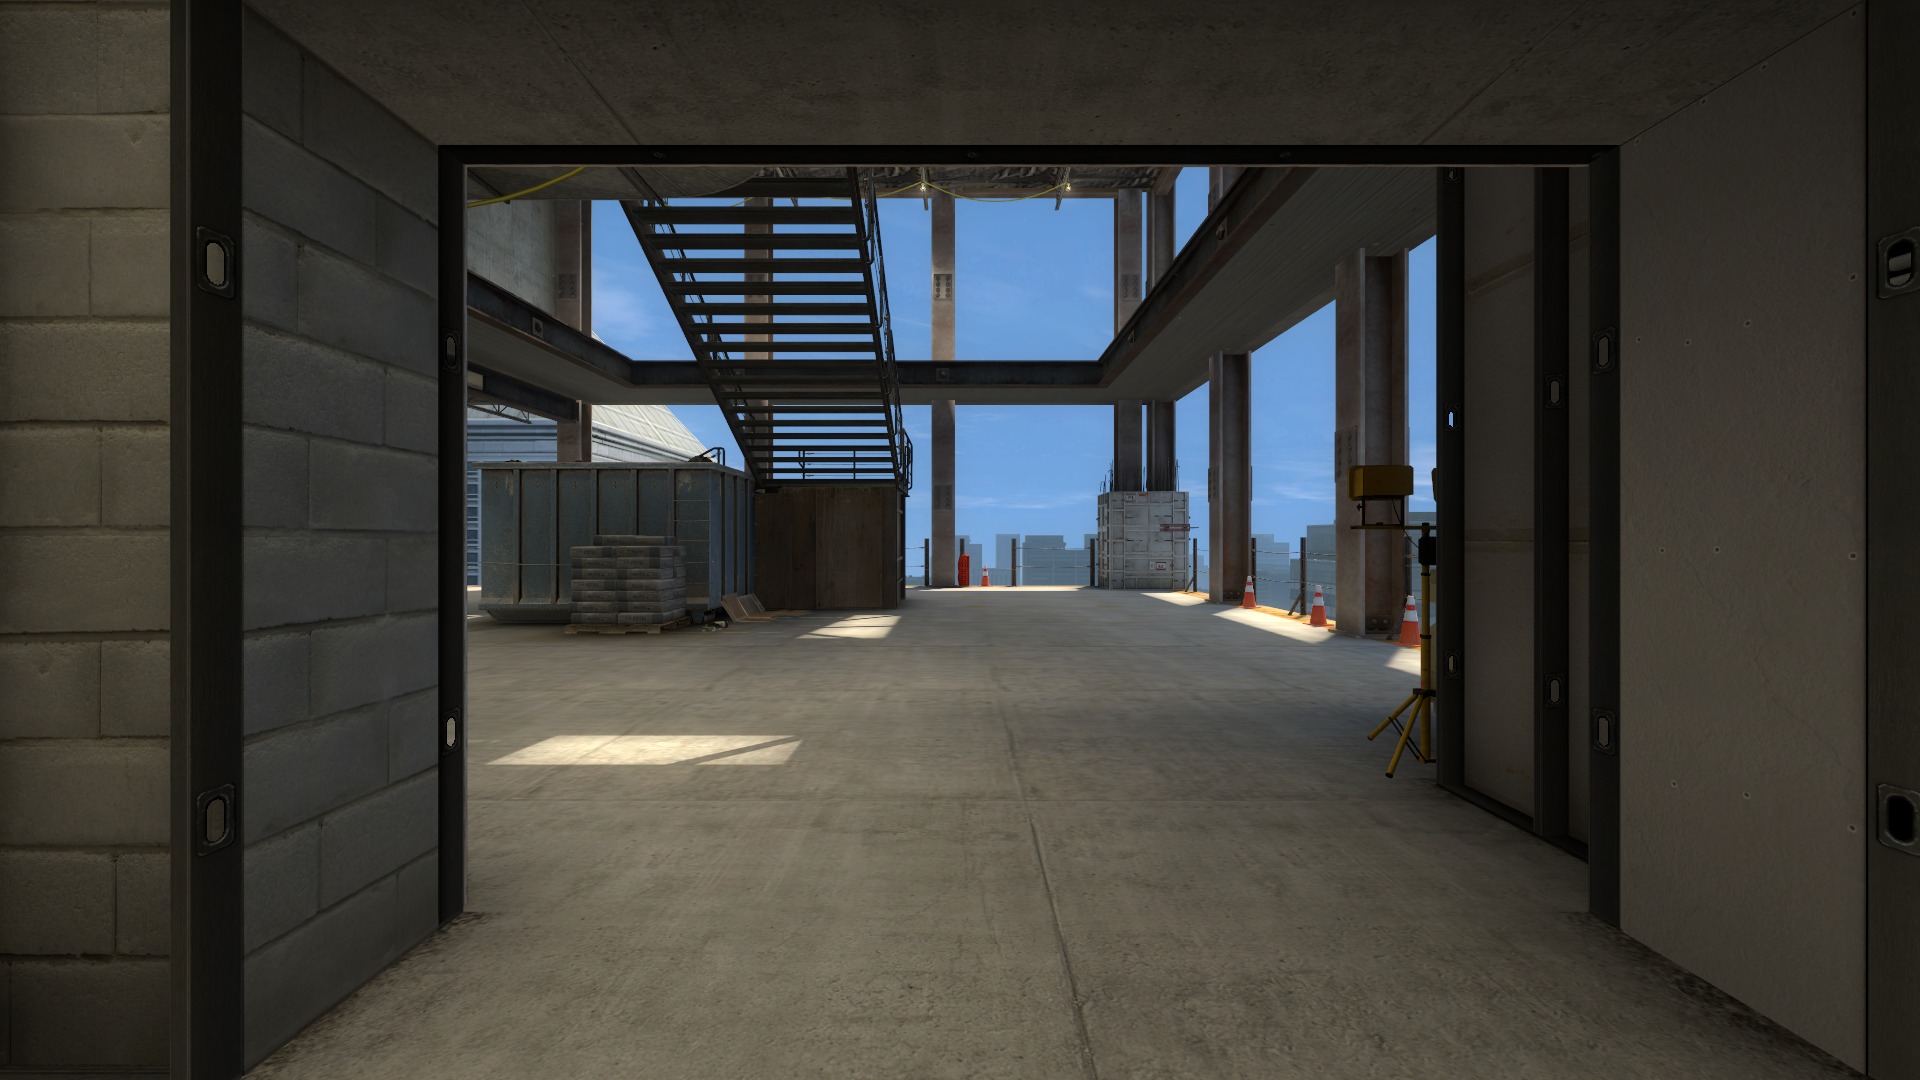
Map: de_vertigo